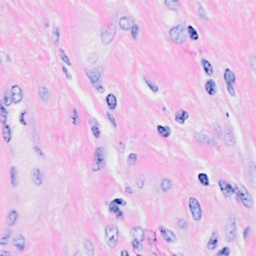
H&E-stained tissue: Breast